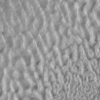
Label: not_dusty